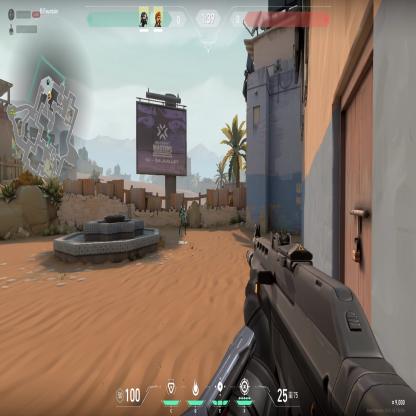
Label: teammate